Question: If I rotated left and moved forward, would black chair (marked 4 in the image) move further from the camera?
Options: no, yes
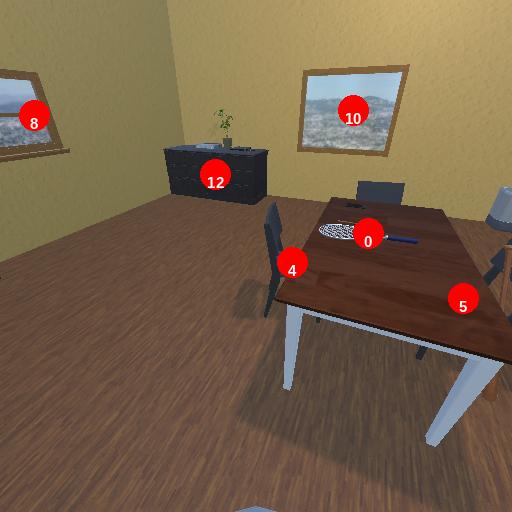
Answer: no